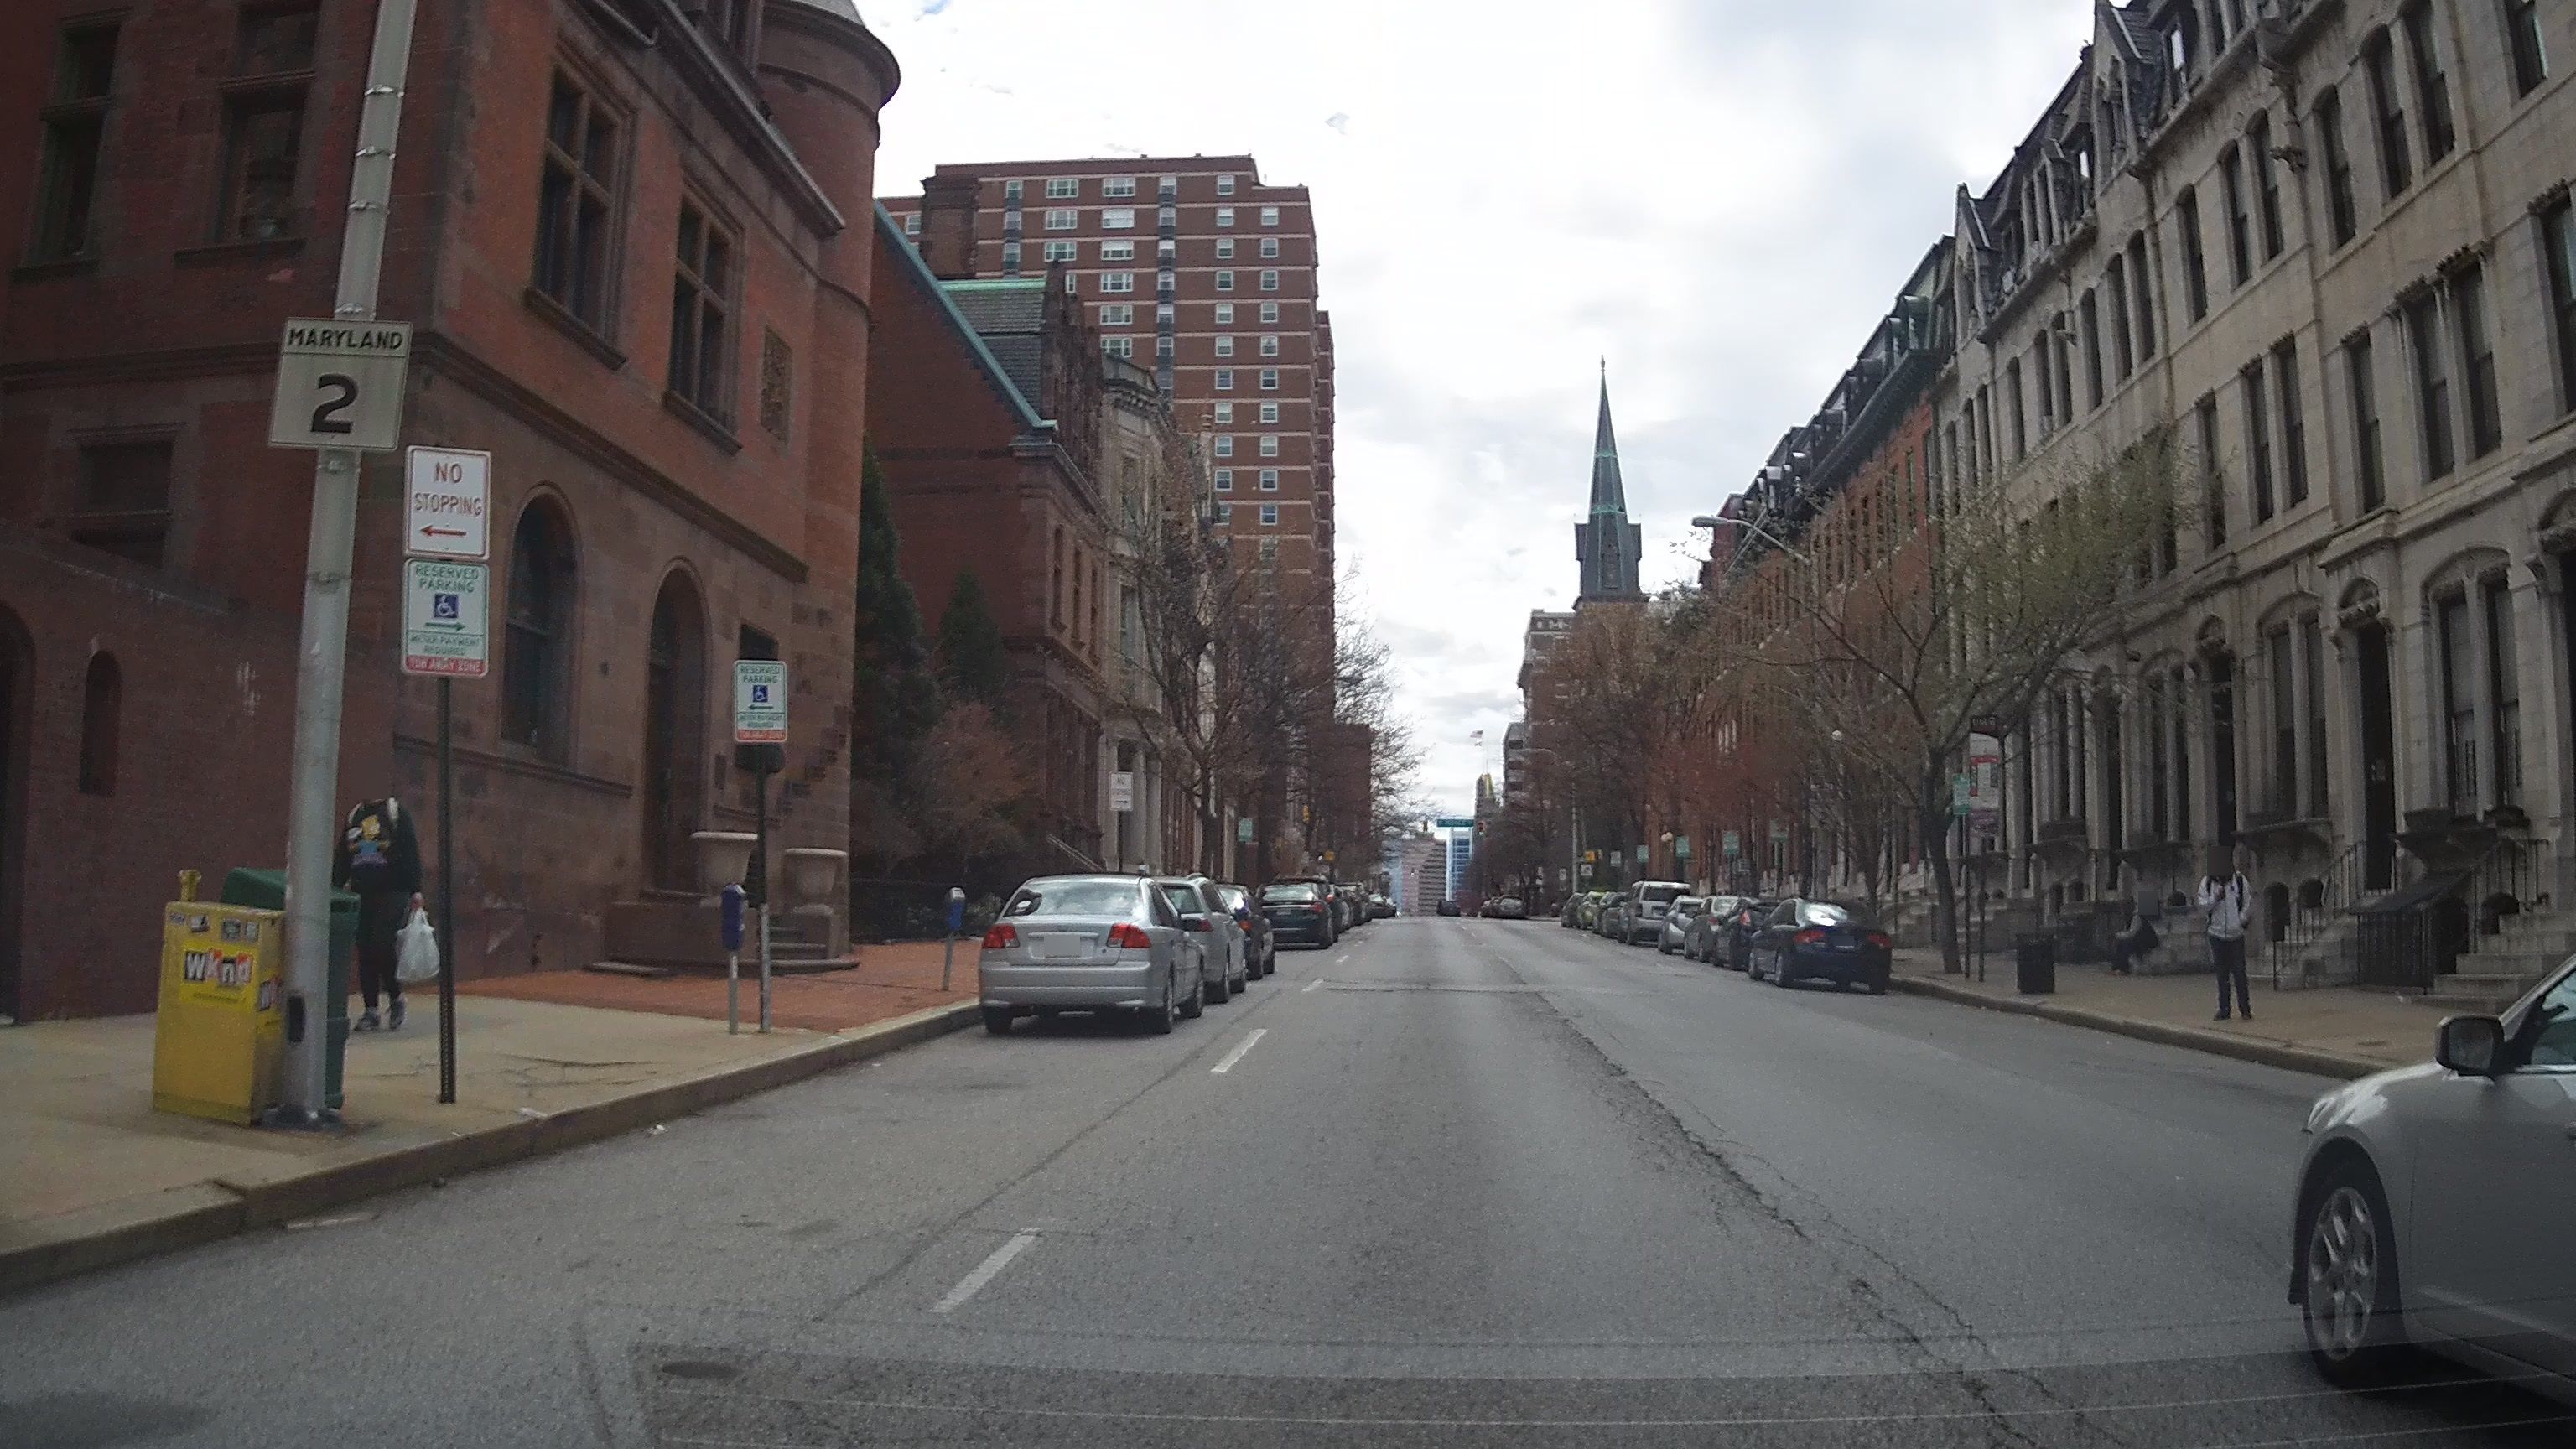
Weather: cloudy
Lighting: day
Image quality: good
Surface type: driving surface
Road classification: secondary
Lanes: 3
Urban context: urban centre
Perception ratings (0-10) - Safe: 8.18, Lively: 8.3, Beautiful: 8.35, Boring: 1.09, Depressing: 2.55, Wealthy: 6.86